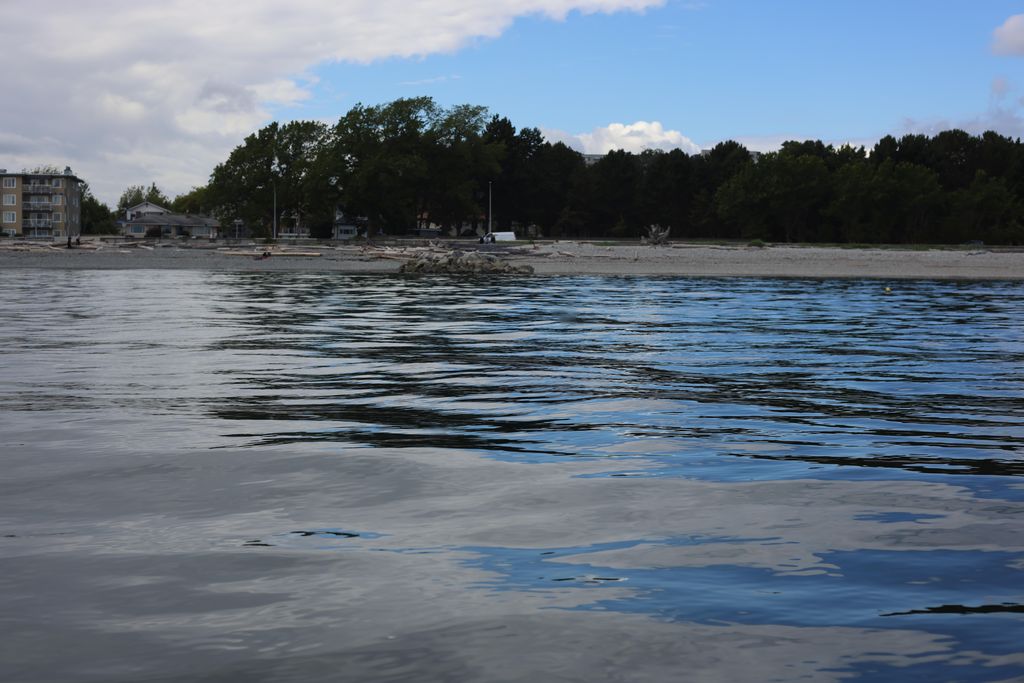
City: victoria